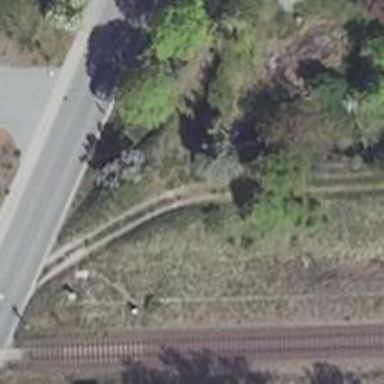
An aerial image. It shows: Track with grade 4 track type.